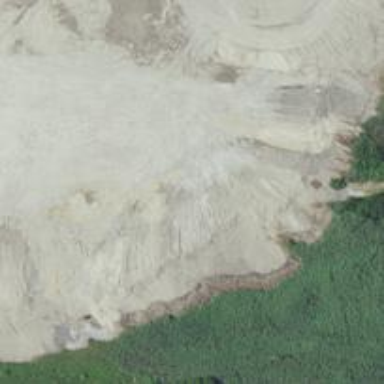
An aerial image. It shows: Quarry site with railway access.